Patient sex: M
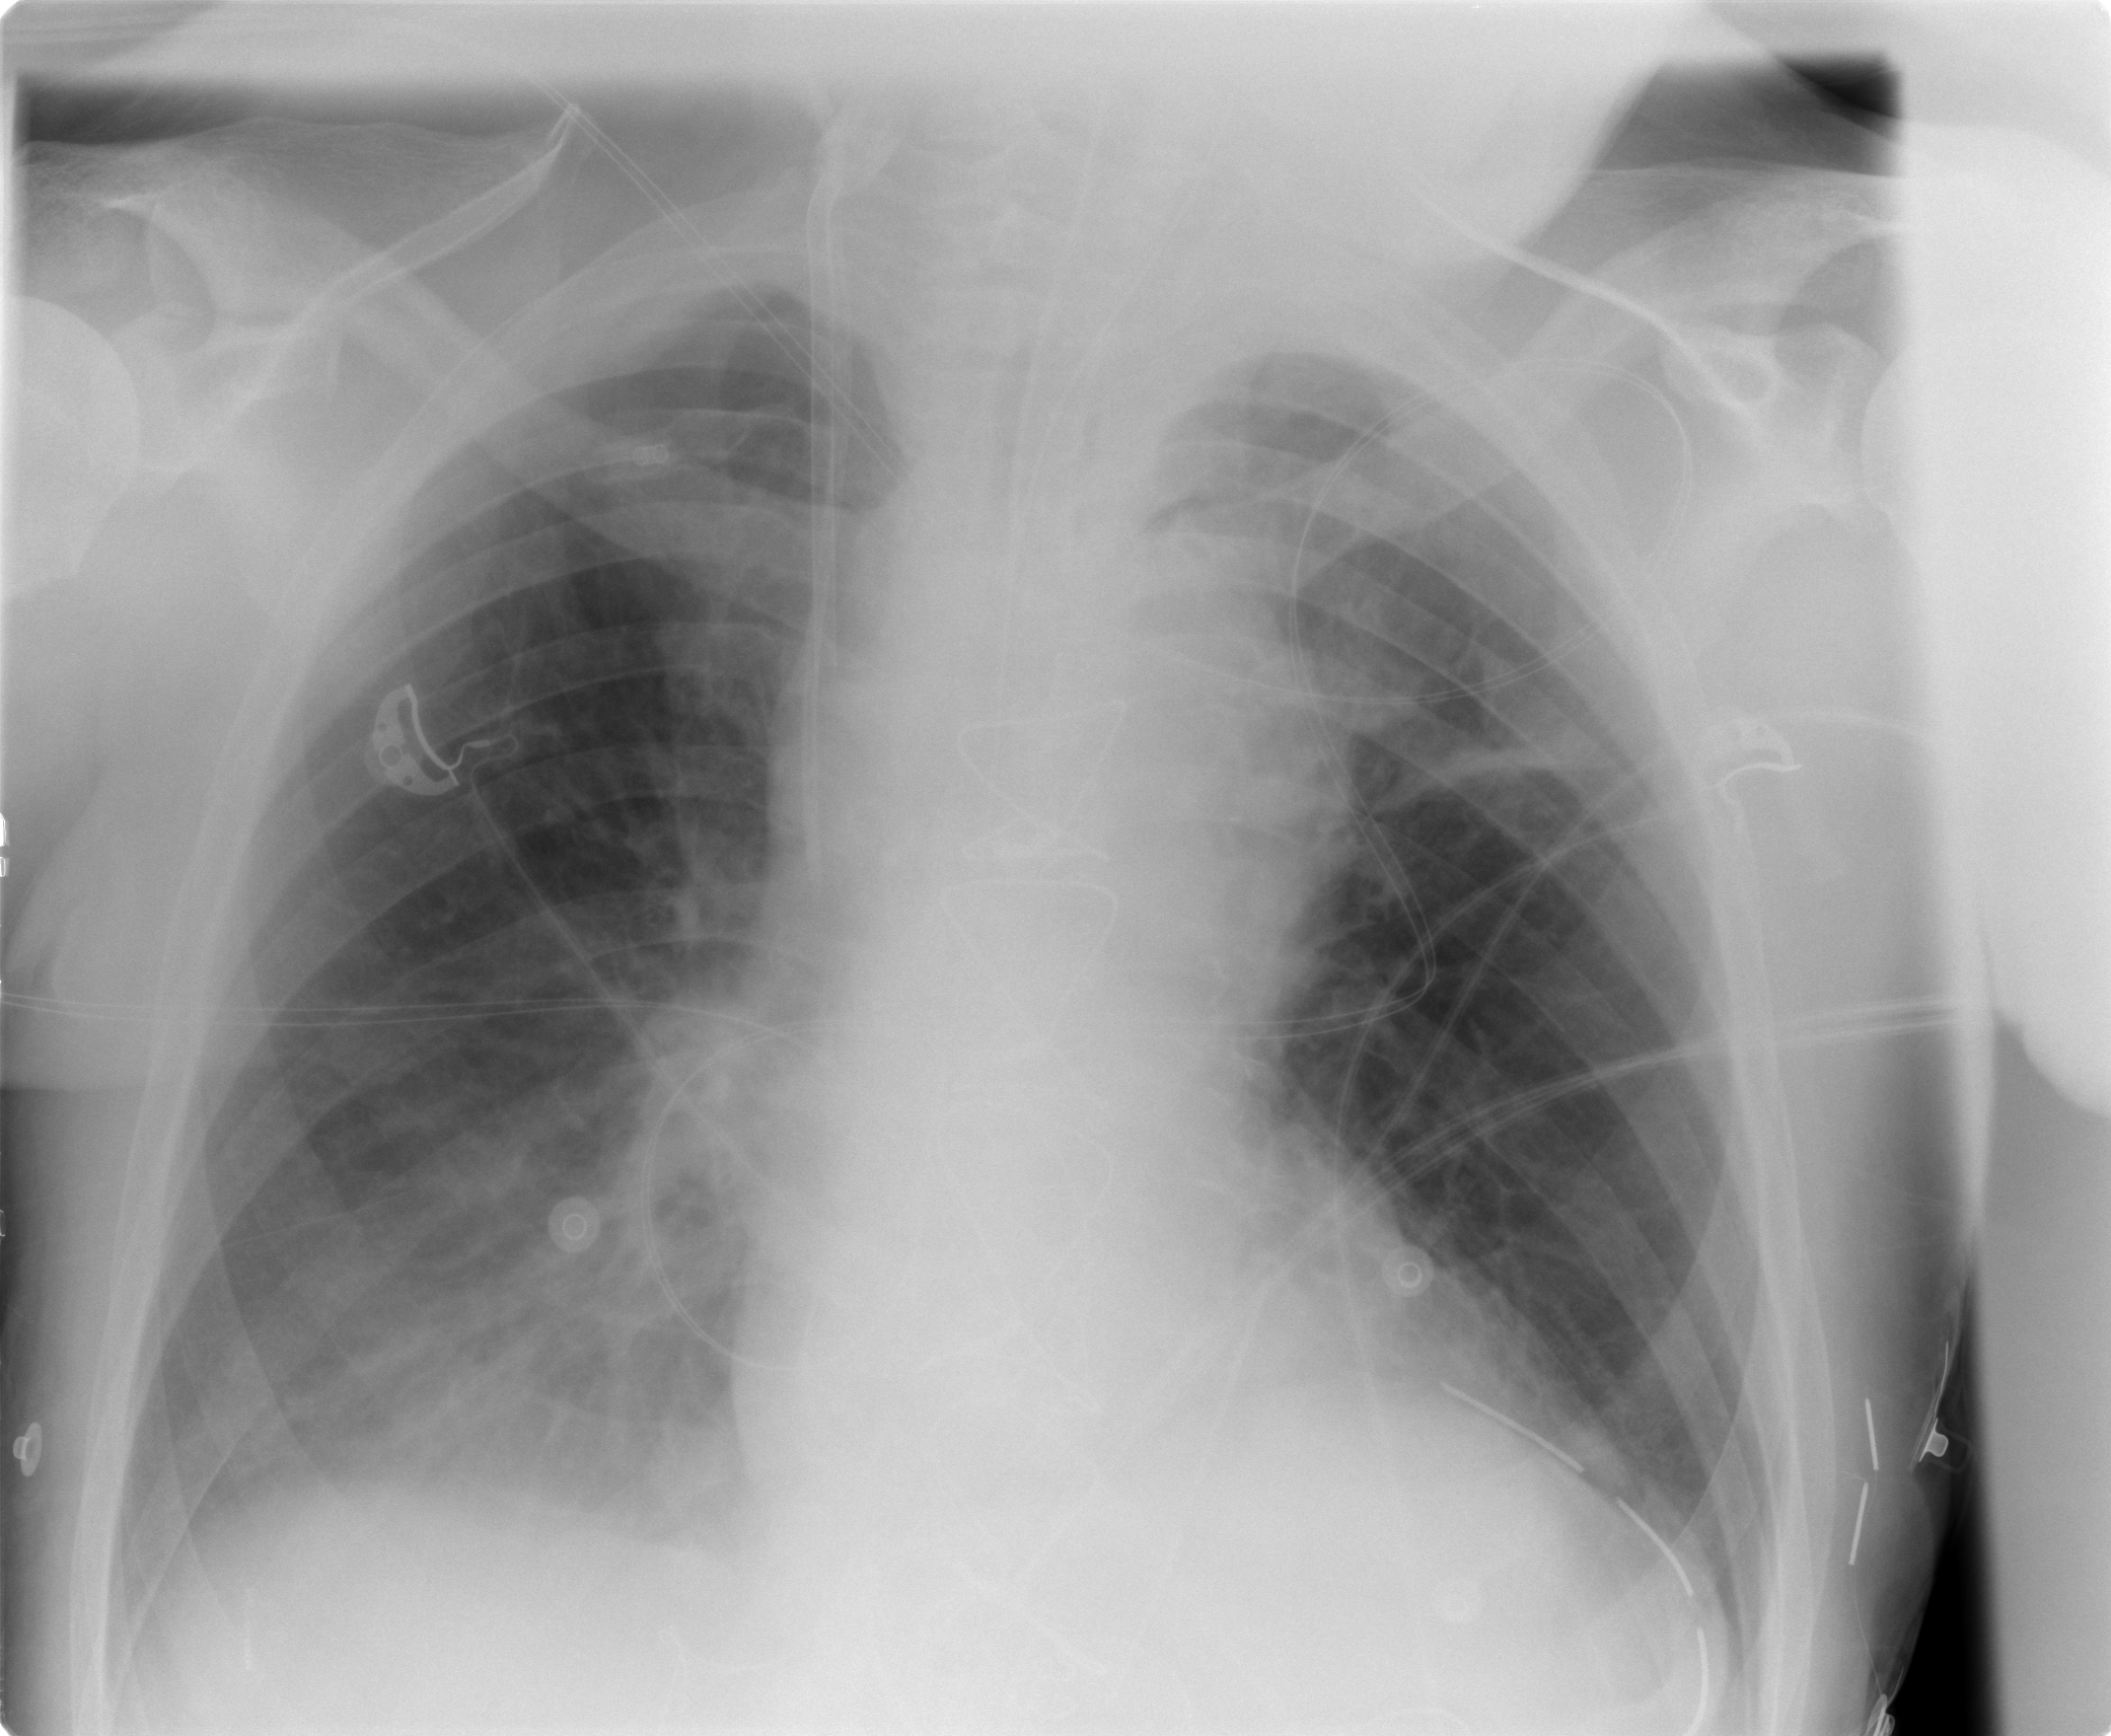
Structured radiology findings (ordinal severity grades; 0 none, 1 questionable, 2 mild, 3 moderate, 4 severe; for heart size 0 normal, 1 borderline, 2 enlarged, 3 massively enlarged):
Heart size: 0
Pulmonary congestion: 2
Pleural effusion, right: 2
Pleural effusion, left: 0
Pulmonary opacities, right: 0
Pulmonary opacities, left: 0
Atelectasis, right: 2
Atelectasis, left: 0